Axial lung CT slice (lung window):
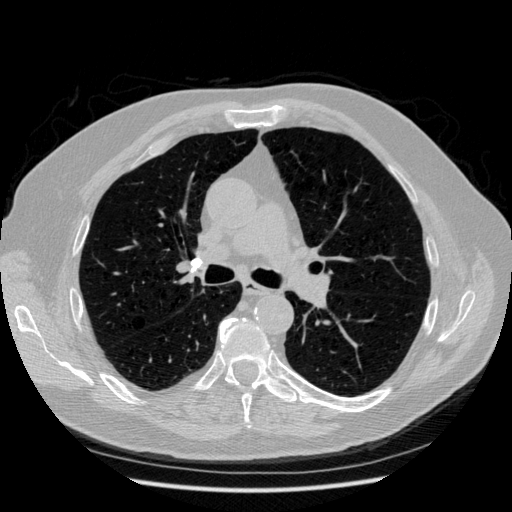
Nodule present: no